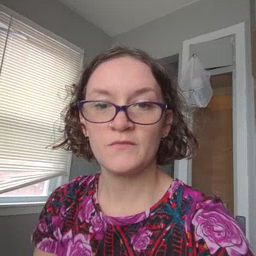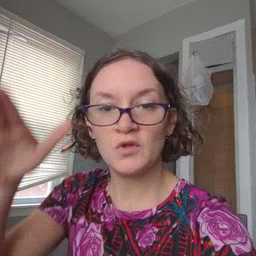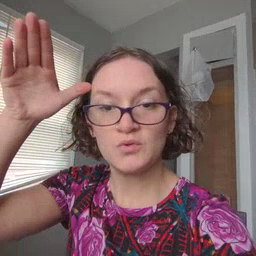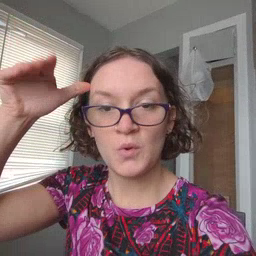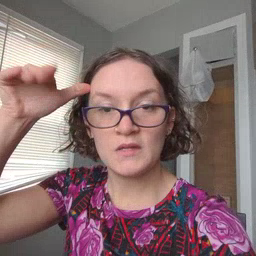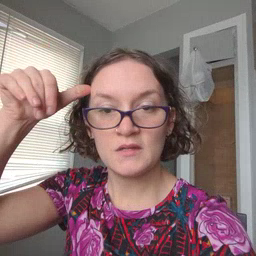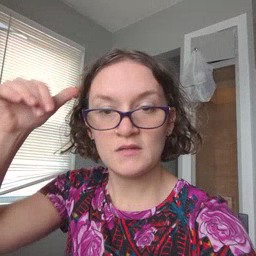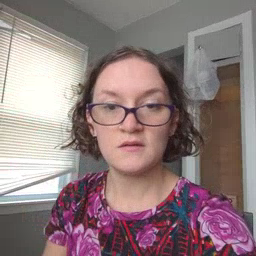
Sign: donkey